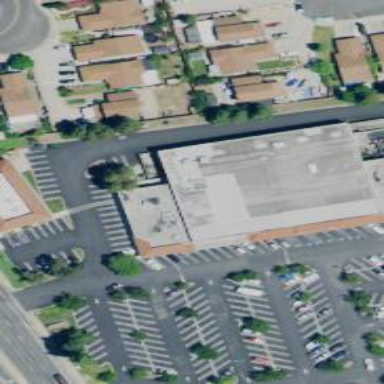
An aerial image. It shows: Pharmacy building providing healthcare services.